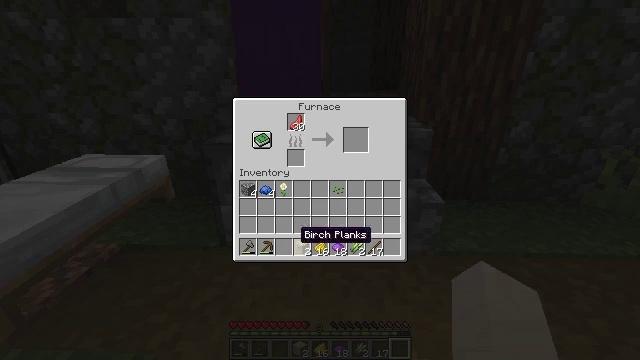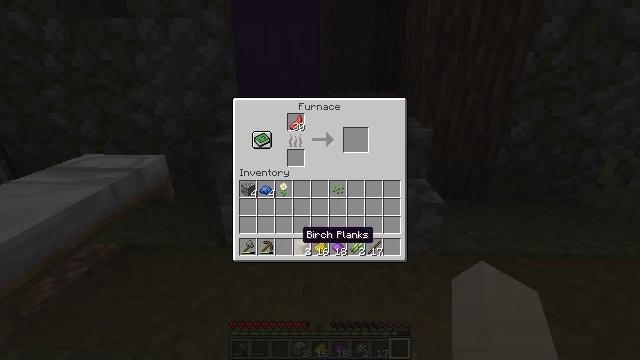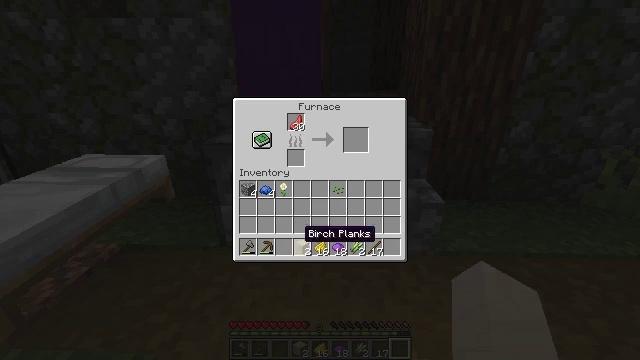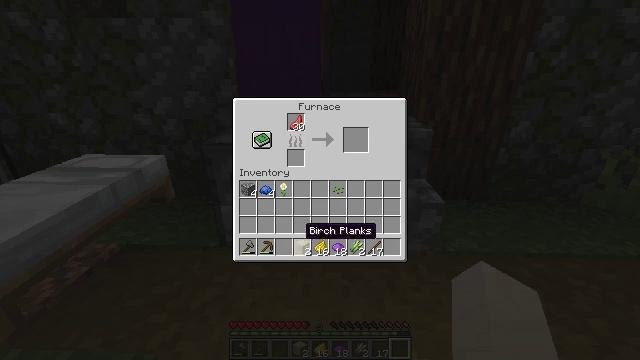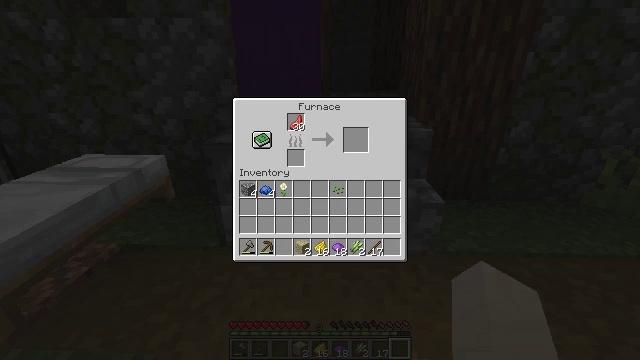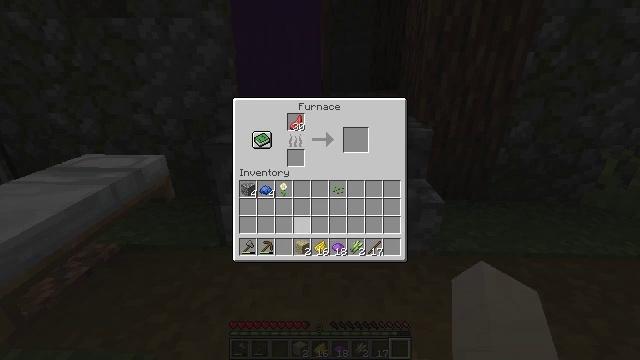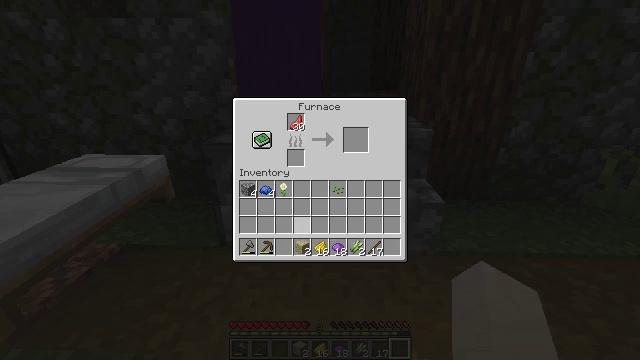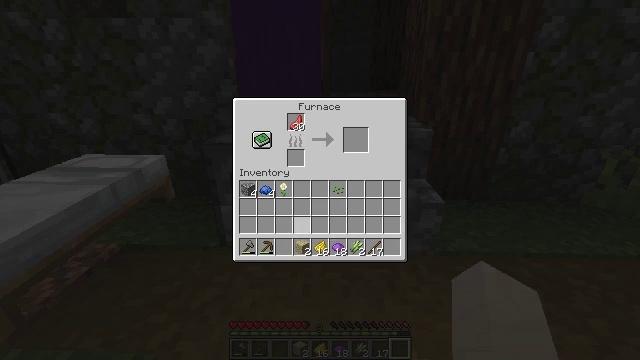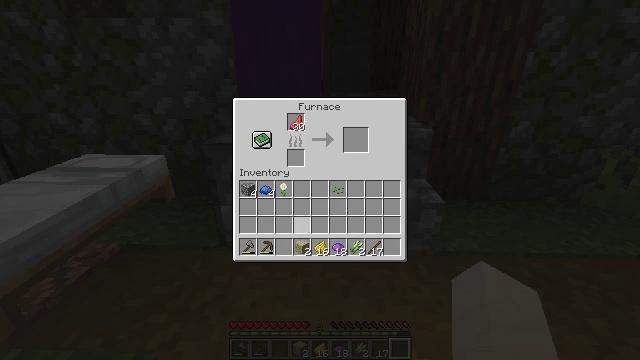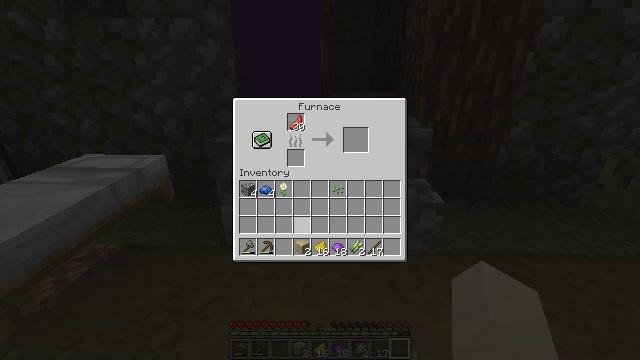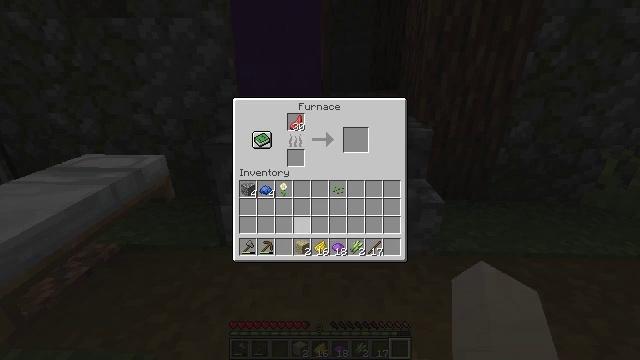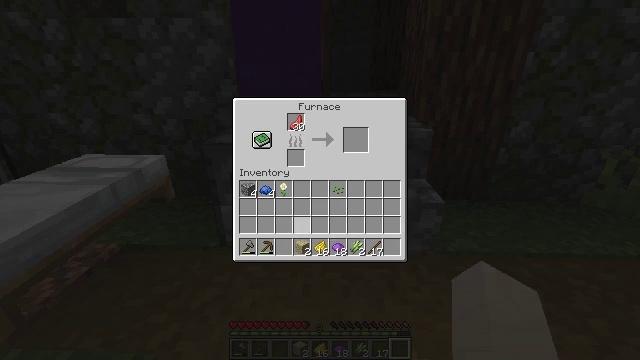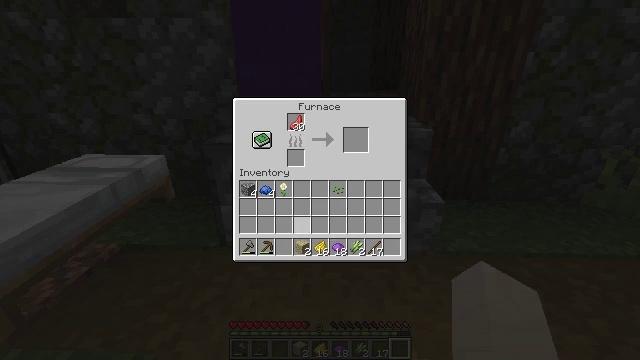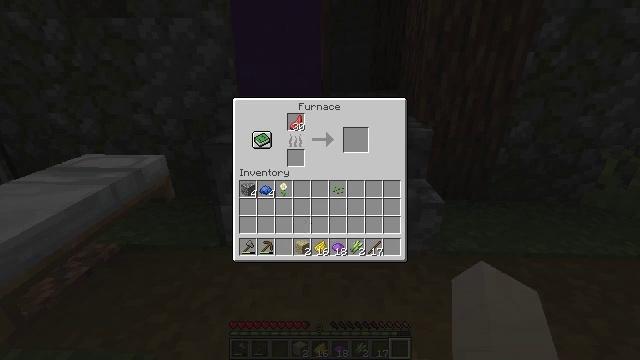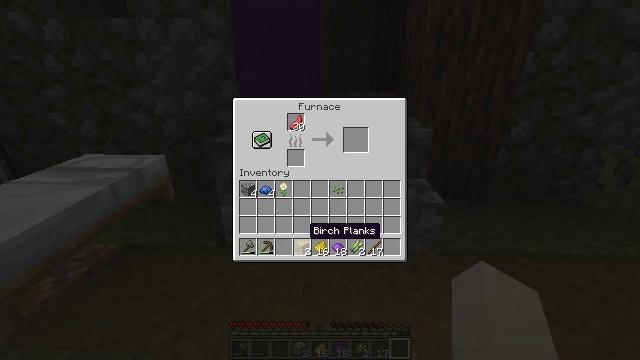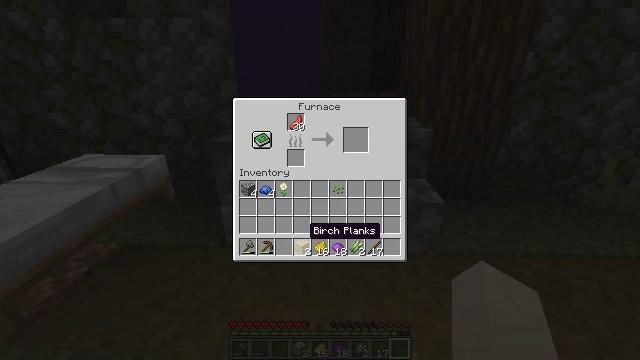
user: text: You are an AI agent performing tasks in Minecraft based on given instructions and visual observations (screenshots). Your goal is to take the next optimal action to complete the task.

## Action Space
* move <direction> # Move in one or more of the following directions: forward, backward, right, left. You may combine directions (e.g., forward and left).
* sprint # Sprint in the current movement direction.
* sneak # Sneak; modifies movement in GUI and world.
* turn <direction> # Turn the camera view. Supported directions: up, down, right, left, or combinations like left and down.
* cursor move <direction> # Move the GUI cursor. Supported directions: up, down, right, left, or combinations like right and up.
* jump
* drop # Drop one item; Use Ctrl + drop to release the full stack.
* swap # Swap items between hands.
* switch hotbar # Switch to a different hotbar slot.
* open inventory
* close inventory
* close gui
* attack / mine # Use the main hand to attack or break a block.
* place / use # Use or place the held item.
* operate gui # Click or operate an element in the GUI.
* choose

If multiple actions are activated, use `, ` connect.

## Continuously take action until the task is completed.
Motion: motion action
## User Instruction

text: Break the white wool for crafting.
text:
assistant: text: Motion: sneak
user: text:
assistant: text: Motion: sneak
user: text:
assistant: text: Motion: sneak
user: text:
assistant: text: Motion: sneak
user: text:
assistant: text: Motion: sneak
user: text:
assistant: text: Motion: sneak
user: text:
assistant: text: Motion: sneak
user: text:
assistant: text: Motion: no_op
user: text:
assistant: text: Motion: no_op
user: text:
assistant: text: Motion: no_op
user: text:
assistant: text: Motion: no_op
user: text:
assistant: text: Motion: no_op
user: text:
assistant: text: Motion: cursor move down
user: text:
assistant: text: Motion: no_op
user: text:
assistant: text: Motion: sneak
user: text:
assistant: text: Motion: sneak
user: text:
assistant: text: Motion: sneak
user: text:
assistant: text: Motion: sneak
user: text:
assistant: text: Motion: sneak, operate gui
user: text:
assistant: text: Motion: sneak, operate gui
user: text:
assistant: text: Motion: sneak
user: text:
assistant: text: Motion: no_op
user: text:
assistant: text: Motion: no_op
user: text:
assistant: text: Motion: no_op
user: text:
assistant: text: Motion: no_op
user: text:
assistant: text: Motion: no_op
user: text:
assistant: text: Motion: close gui
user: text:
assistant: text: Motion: no_op
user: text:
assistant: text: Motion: turn left
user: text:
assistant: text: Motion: turn left and up